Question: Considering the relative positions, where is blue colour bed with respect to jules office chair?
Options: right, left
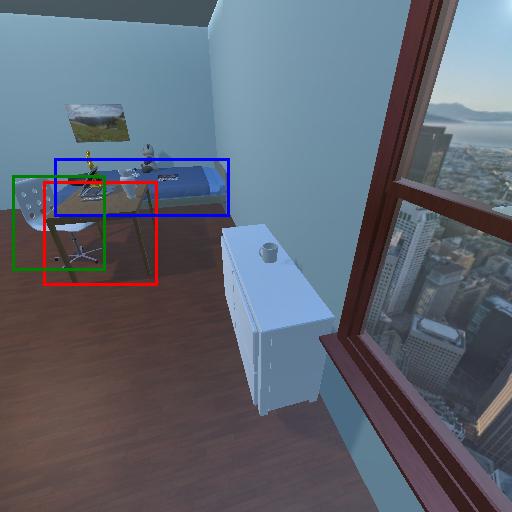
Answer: right